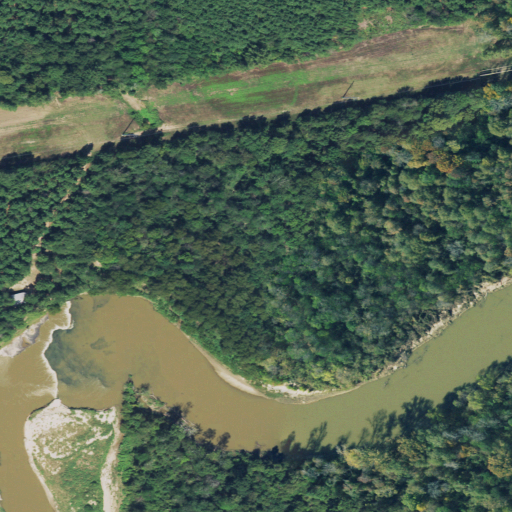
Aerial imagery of bar in Texas named Black Shoals containing woody wetlands, open water, and herbaceous wetlands